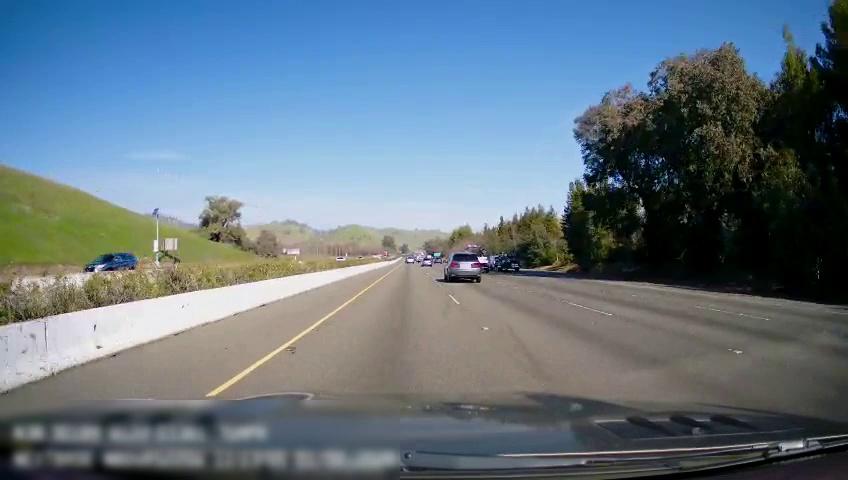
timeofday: Day
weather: Sunny
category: Drivable Space
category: Vehicles | SUV
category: Vehicles | SUV
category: Vehicles | Other LV
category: Vehicles | Other LV
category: Vehicles | SUV
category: Vehicles | SUV
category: Lanes | Current Lane
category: Lanes | Current Lane
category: Lanes | Alternate Lane
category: Lanes | Alternate Lane